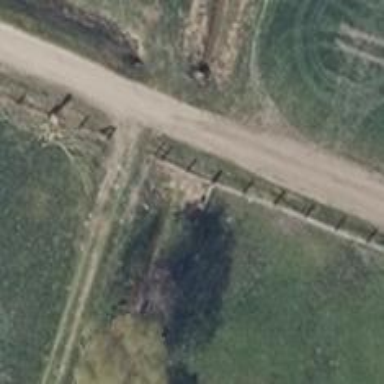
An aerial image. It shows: Track crossing bridge with ground surface. The tracktype is grade5.